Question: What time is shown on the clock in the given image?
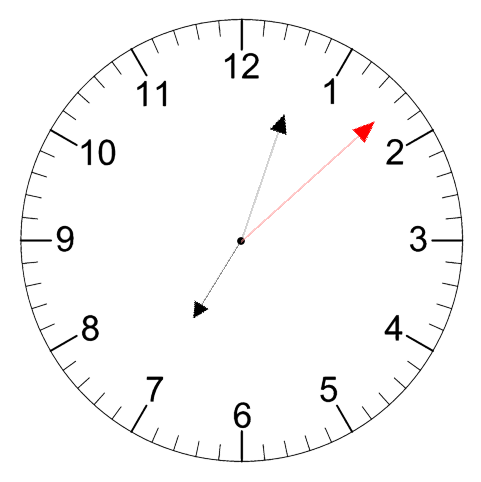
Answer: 07:03:08